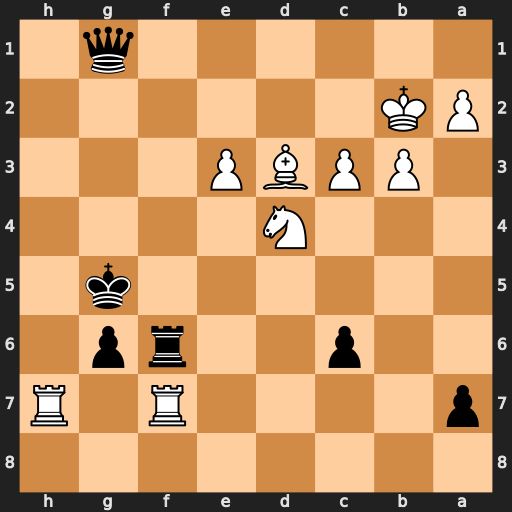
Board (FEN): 8/p4R1R/2p2rp1/6k1/3N4/1PPBP3/PK6/6q1
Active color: b
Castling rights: -
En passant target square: -
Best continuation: Qf2+ Ne2 Rxf7 Rxf7 Qxf7